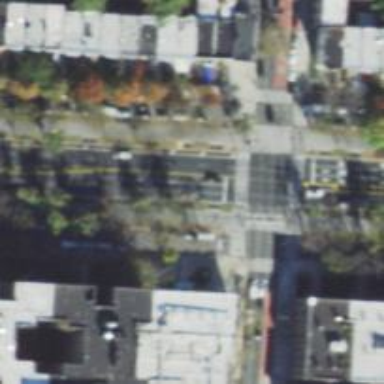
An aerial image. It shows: Footway with asphalt surface and zebra crossing marked on it.